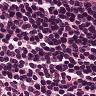
Metastatic tissue present: no